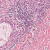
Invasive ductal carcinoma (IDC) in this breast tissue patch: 0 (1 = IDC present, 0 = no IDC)